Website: slack
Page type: stored-credit-cards
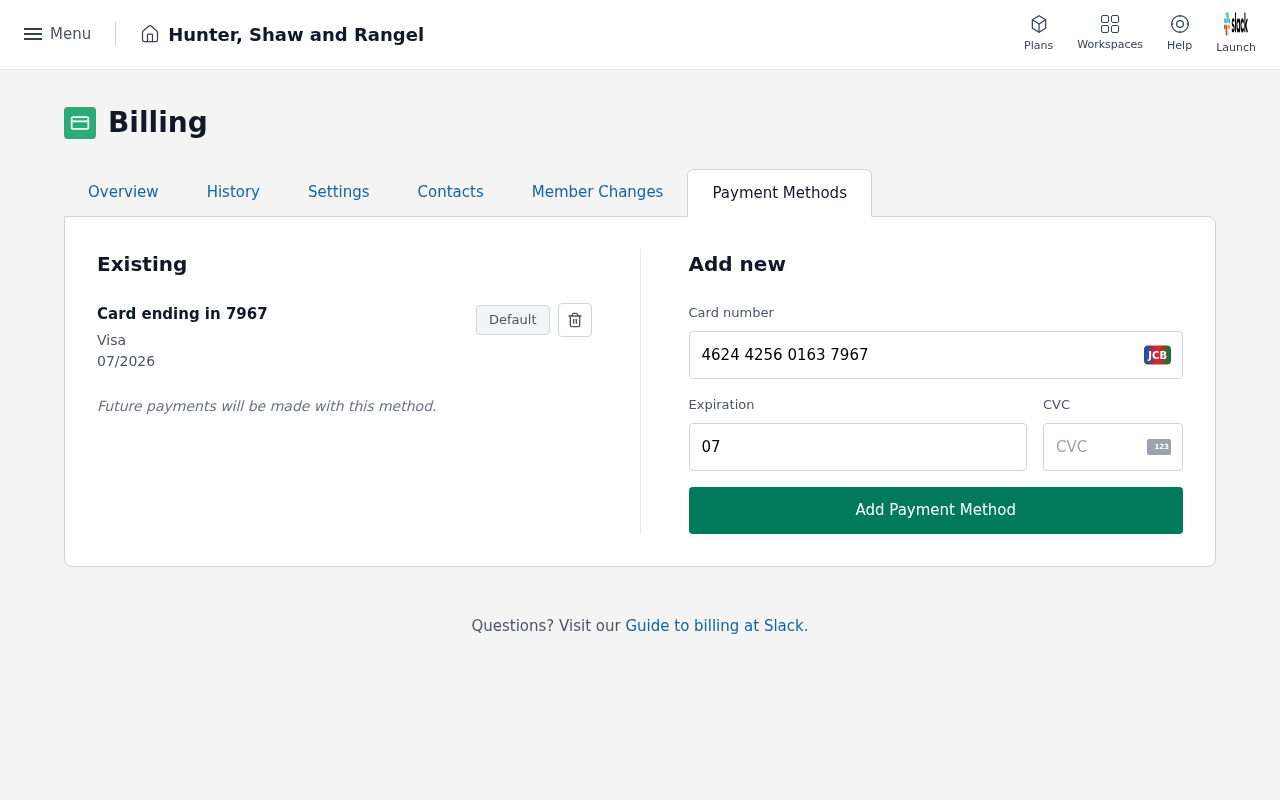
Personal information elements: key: PII_CARD_CVV
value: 934
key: PII_CARD_EXPIRY
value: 07/2026
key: PII_CARD_EXPIRY
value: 07/26
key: PII_CARD_LAST4
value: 7967
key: PII_CARD_NUMBER
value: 4624 4256 0163 7967
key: PII_CARD_TYPE
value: Visa
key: PII_COMPANY
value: Hunter, Shaw and Rangel